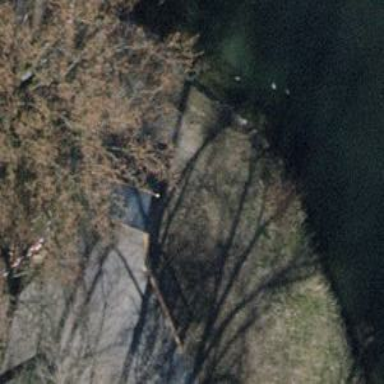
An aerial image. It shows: Bird hide located in leisure land.